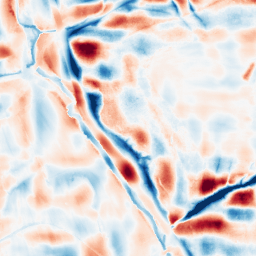
Category: wavelet
Decomposition family: wavelet_dwt
Decomposition parameters: wavelet: db4
level: 5
Upsampling method: bicubic_16x
Upsampling parameters: scale: 16
Upsampling scale: 16